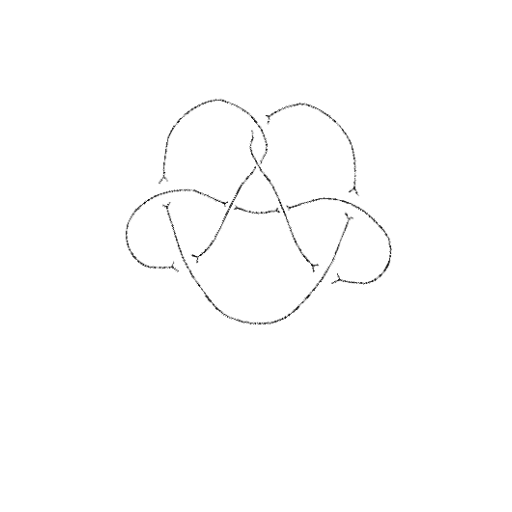
Crossing number: 8